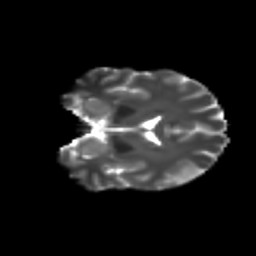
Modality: T2w
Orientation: coronal
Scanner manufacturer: siemens
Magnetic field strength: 3 T
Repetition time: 9.2 s
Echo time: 0.084 s